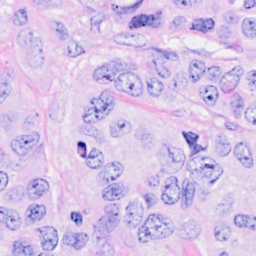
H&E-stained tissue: Breast